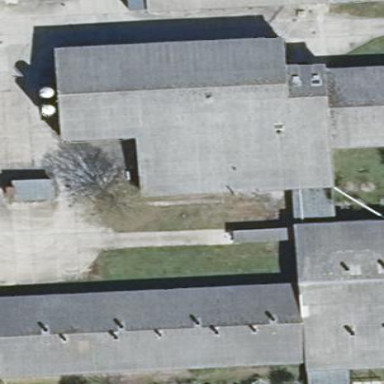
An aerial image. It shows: Farm auxiliary building with flat grey roof.